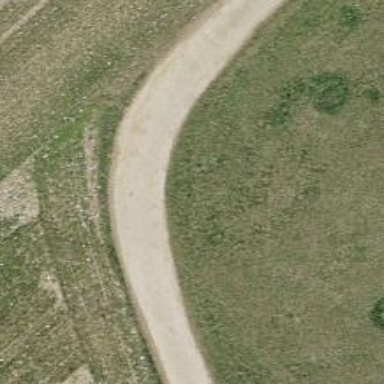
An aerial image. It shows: Concrete track with grade1 tracktype.